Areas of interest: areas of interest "Residential Area"
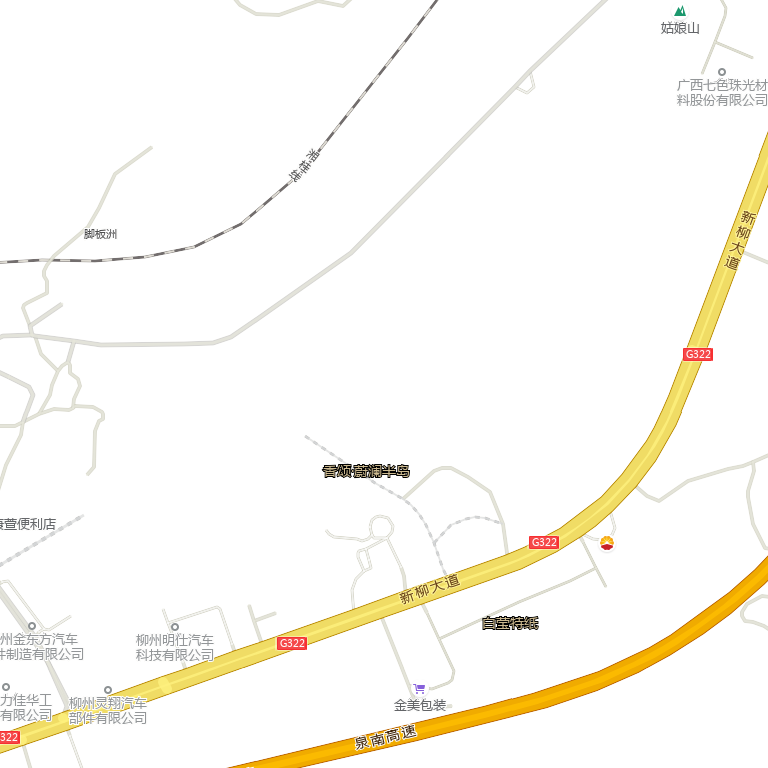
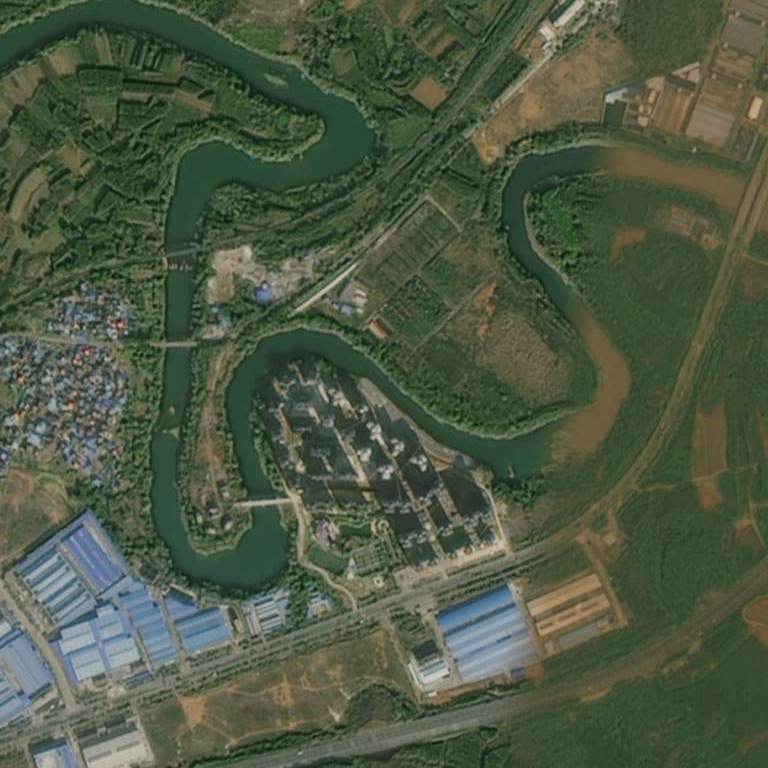